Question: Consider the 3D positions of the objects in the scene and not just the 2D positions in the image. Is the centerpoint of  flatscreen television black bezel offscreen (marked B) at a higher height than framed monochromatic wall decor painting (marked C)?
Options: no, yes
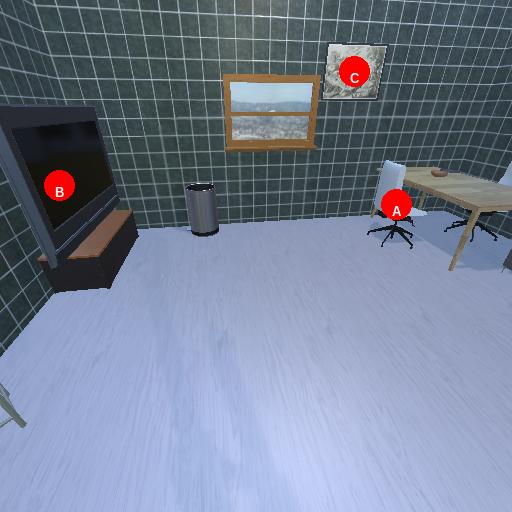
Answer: no